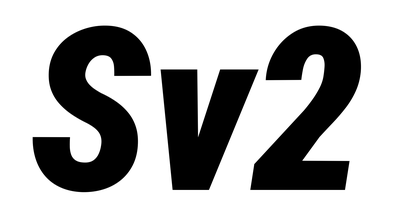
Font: Roboto-Italic_Condensed_Black_Italic